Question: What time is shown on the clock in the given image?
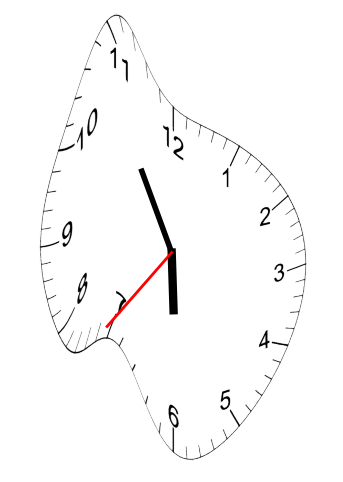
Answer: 05:54:36